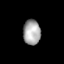
Tissue: lung
Cell type: Endothelial cells
Senescence score: 0.5451
Nuclear area (px): 426
Mean DAPI intensity: 167.19